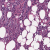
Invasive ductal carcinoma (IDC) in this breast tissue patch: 1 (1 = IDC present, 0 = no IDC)